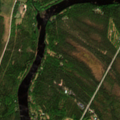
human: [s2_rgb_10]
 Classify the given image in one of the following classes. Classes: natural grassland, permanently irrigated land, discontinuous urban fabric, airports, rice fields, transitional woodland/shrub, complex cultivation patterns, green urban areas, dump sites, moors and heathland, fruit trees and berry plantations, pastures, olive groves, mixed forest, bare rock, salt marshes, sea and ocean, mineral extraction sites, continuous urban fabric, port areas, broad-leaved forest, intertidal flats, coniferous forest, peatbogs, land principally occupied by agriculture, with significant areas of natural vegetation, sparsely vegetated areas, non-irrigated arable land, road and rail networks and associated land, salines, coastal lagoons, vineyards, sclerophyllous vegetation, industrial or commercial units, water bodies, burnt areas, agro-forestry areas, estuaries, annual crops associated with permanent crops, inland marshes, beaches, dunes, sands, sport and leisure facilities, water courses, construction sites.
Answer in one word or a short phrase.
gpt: land principally occupied by agriculture, with significant areas of natural vegetation, coniferous forest, mixed forest, transitional woodland/shrub, water courses